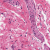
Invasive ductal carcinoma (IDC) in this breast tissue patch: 0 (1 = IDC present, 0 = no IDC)